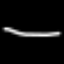
Label: line